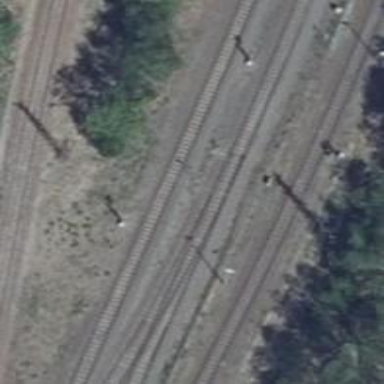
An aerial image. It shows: Railway switch.